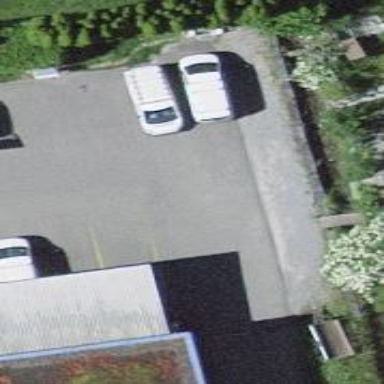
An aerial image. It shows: Driveway leading to service road.